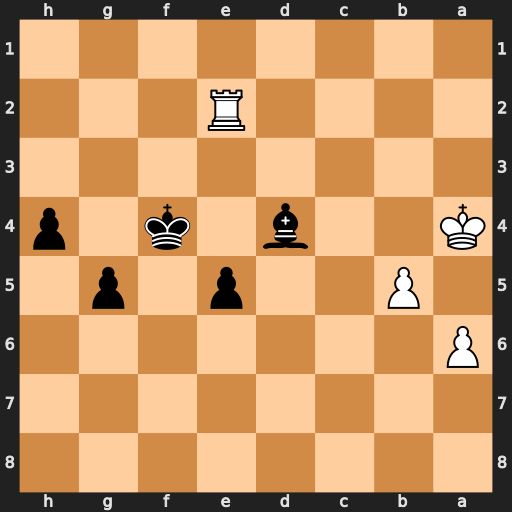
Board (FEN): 8/8/P7/1P2p1p1/K2b1k1p/8/4R3/8
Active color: b
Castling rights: -
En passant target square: -
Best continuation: Bb6 Rh2 Kg3 Rc2 h3